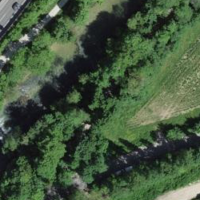
EUNIS habitat code: 57
Species observed at this site:
Alcedo atthis
Mergus merganser